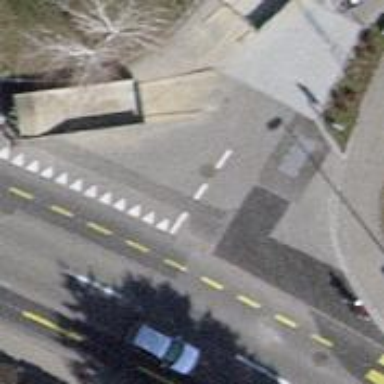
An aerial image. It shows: Unmarked crossing on the road.